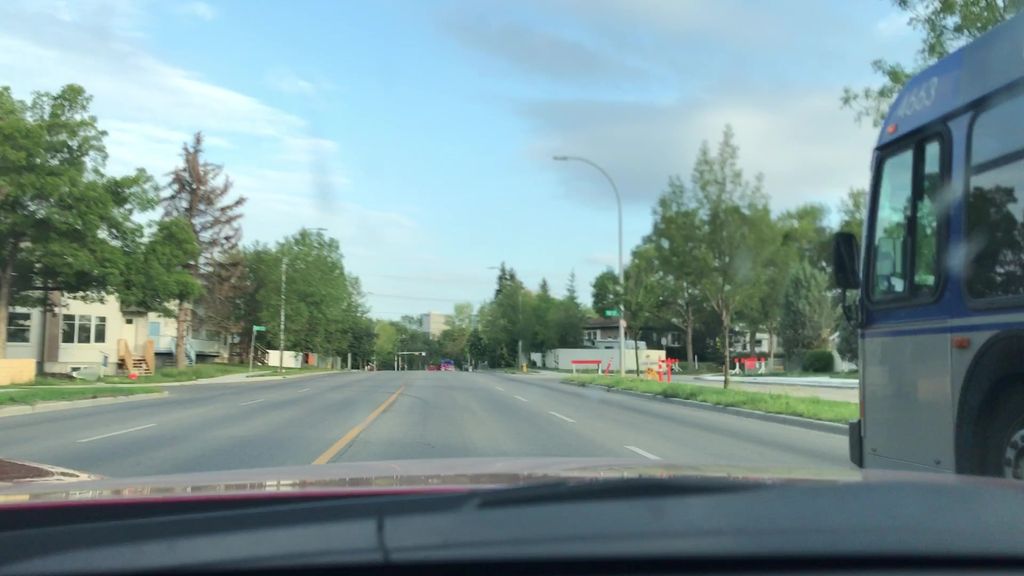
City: edmonton